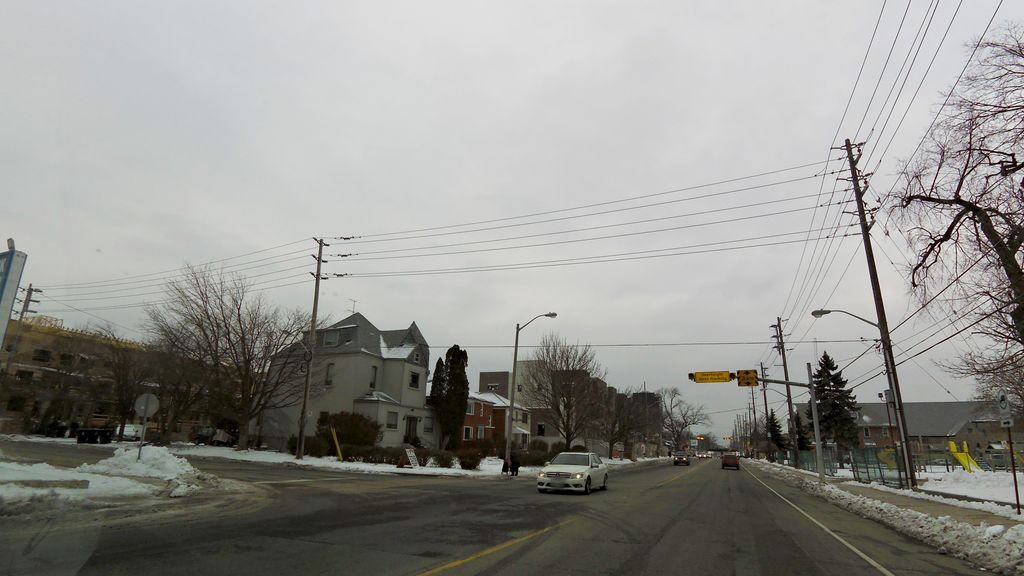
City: toronto